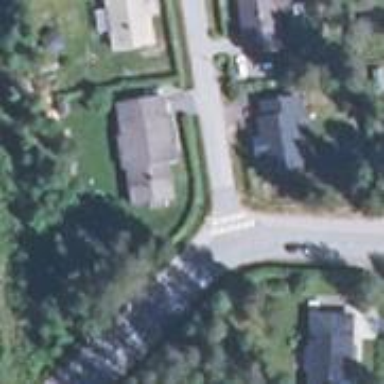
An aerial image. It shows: Smooth asphalt road in residential area.